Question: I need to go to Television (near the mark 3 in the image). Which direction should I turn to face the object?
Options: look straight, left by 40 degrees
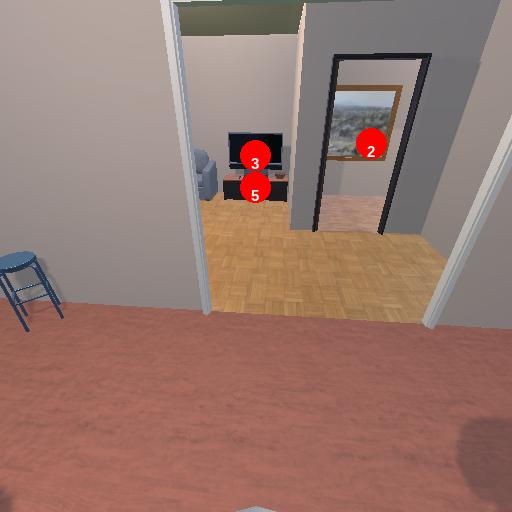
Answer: look straight